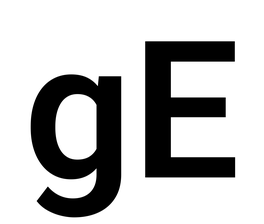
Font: Roboto_SemiBold